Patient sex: F
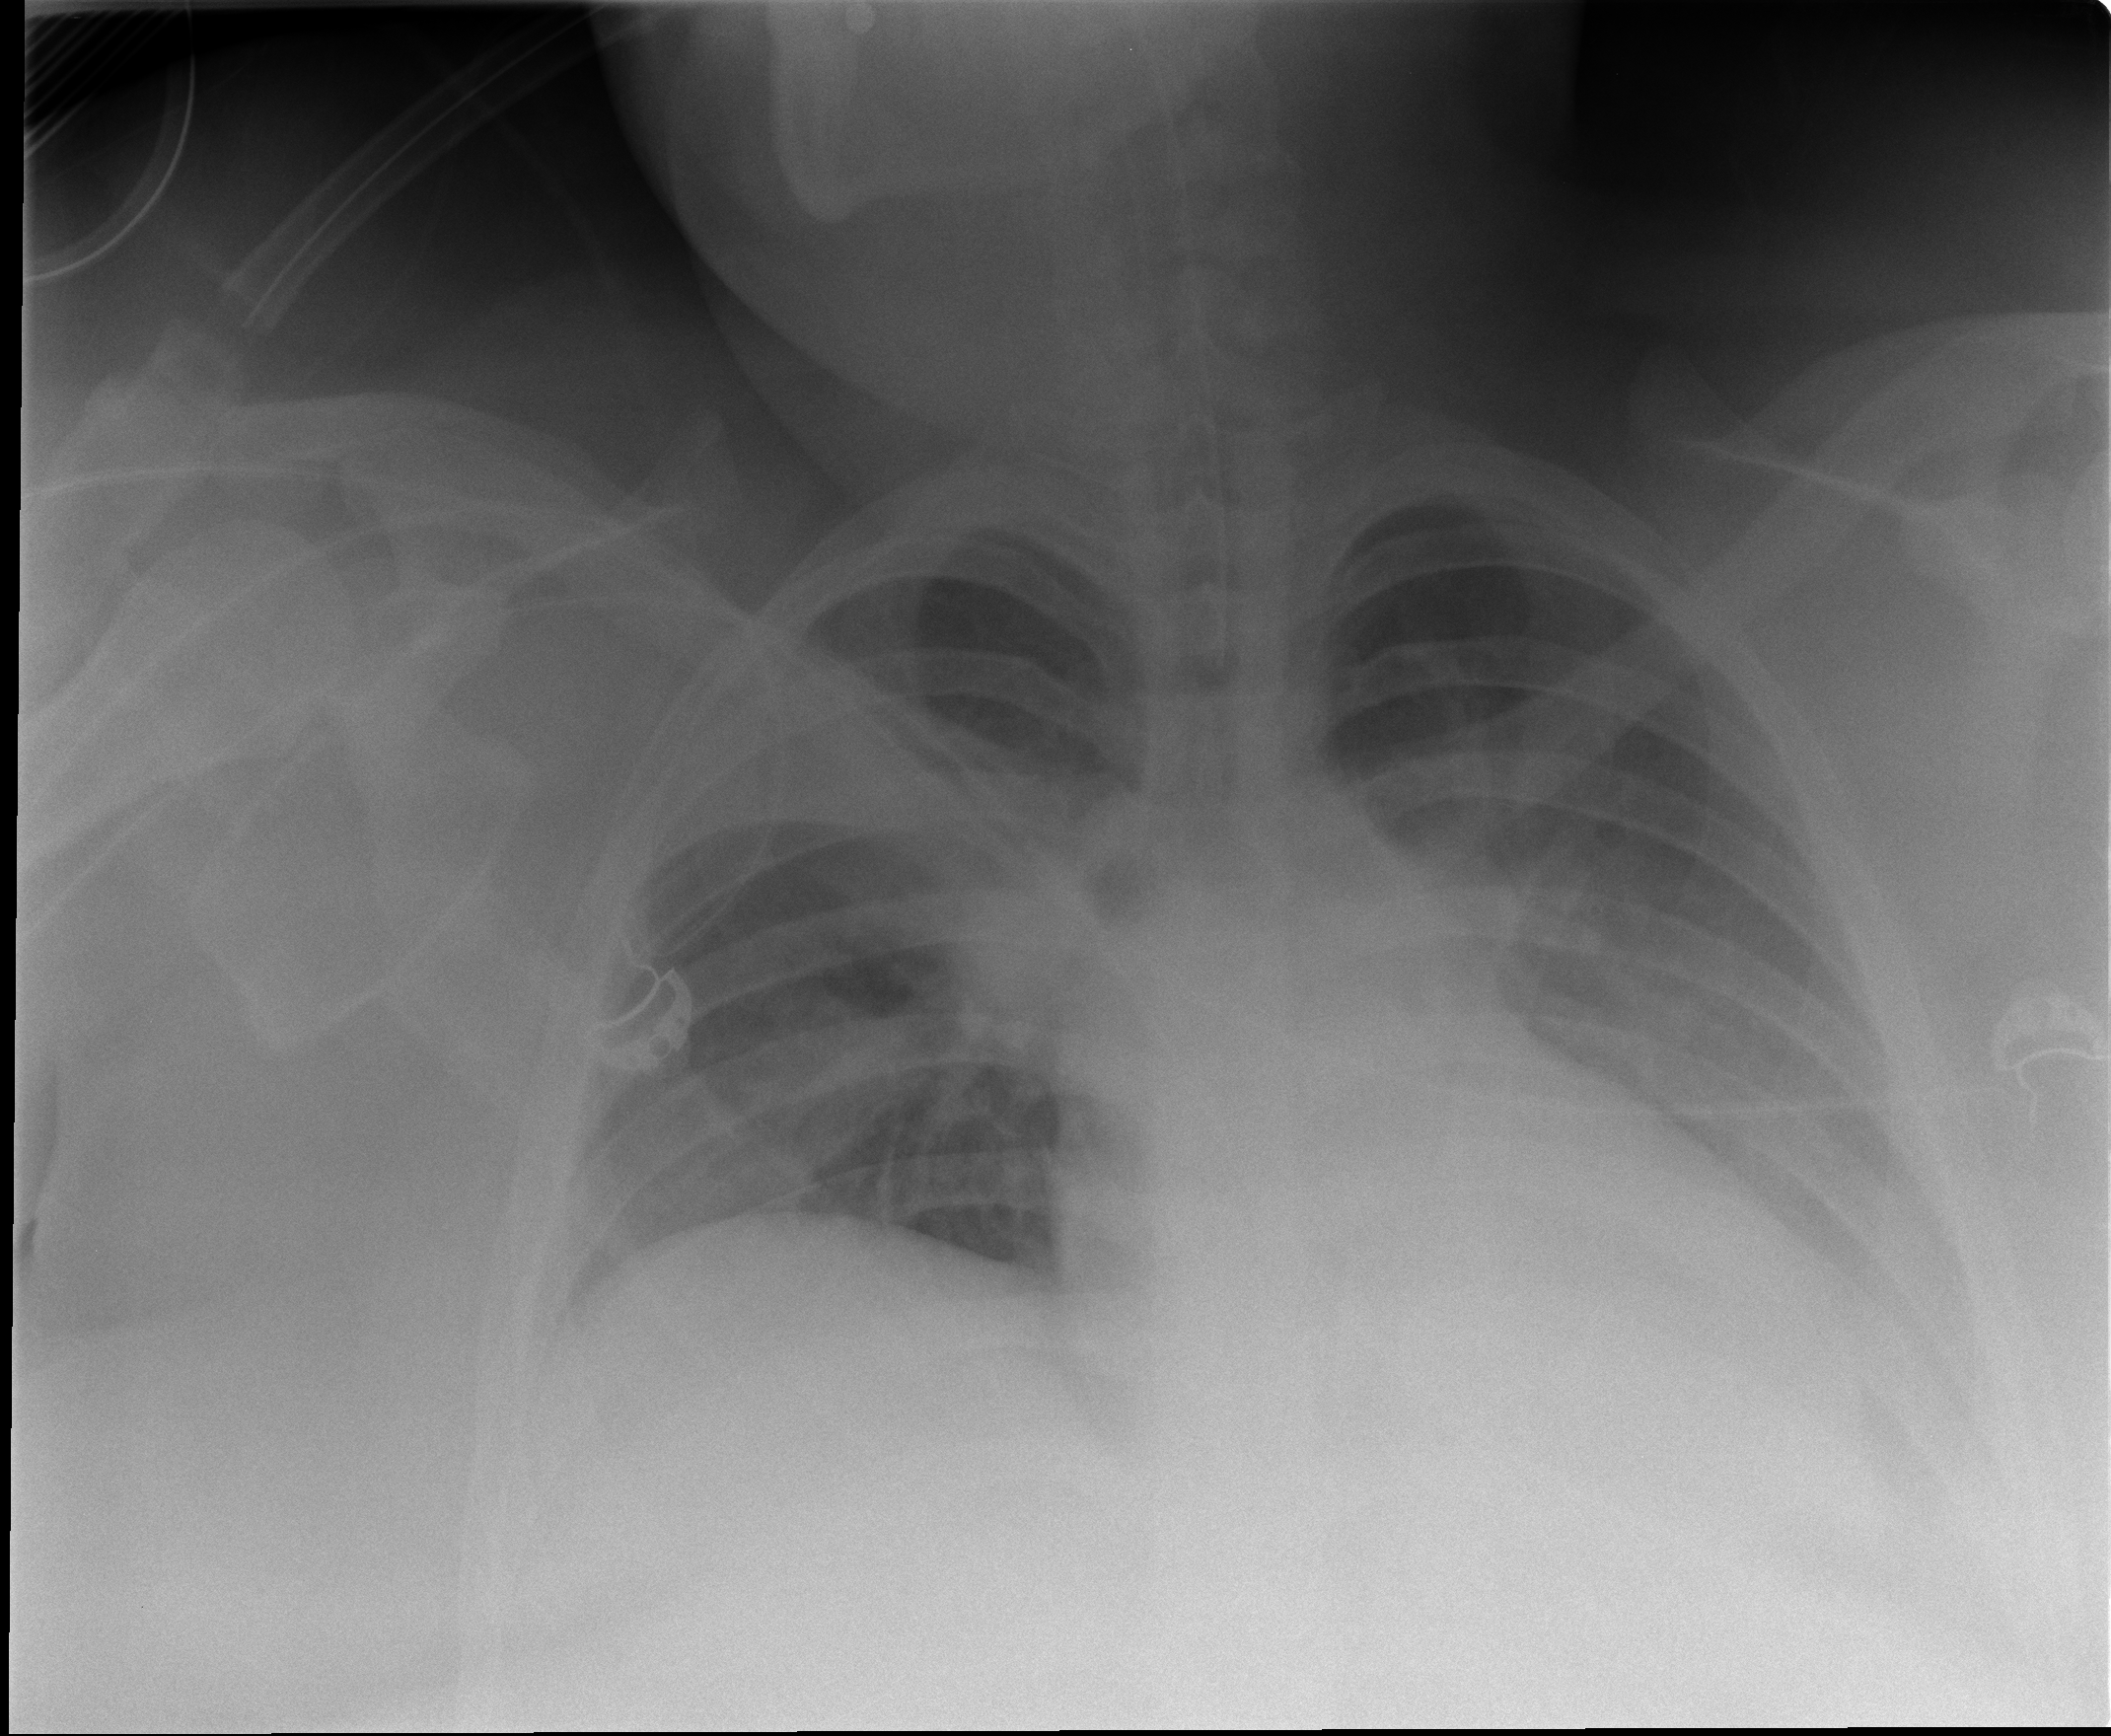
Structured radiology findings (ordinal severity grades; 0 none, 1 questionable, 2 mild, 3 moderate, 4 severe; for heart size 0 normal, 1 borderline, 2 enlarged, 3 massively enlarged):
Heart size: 0
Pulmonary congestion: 0
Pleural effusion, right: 0
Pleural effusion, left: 3
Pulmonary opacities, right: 1
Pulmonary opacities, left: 0
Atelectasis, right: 3
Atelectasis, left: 2